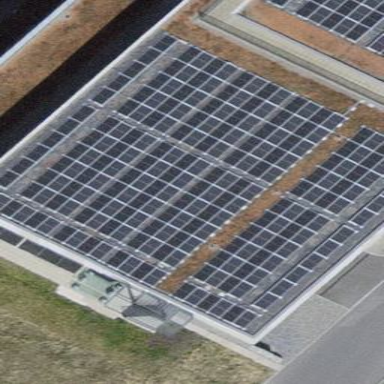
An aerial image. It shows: Solar power generator.